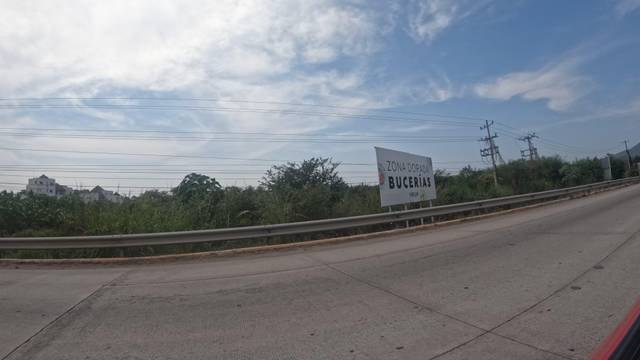
Region: Mexico
Coordinates: 20.764, -105.366